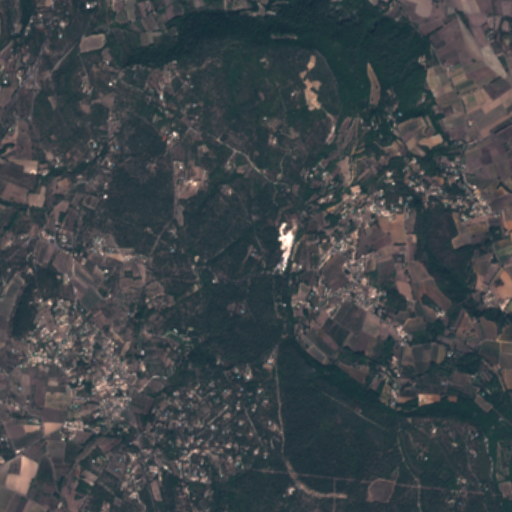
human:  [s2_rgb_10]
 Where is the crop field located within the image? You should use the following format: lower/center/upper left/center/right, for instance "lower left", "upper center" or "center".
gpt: The crop field is located in the upper right of the image.
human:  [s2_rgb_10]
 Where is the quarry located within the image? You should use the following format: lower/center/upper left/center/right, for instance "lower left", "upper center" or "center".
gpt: The quarry is located in the center of the image.
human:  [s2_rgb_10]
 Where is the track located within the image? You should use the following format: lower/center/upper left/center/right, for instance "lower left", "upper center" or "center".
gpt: There is no track in the image.